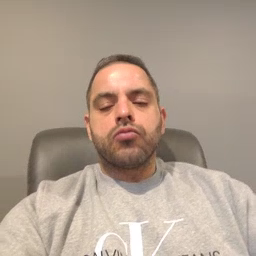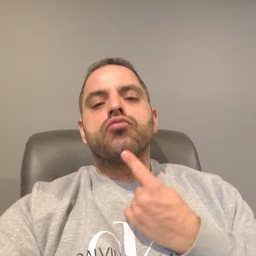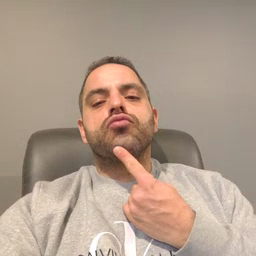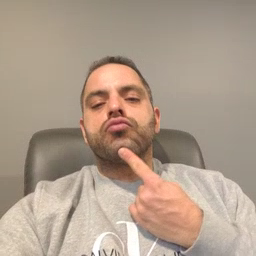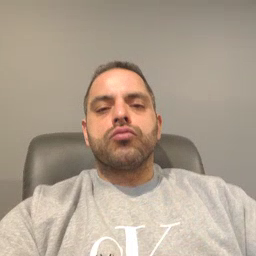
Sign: chin